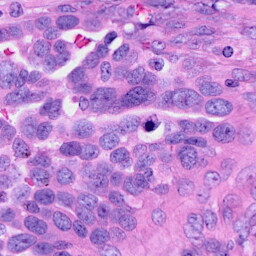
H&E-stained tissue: Ovarian